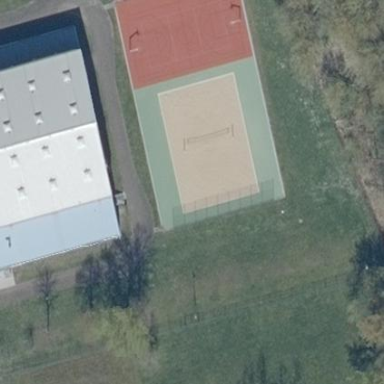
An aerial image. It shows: Sports pitch suitable for basketball and soccer on leisure land.